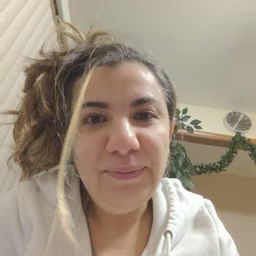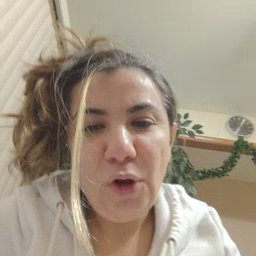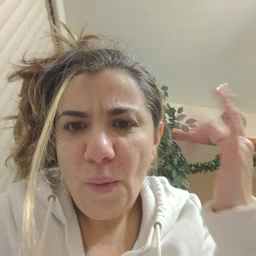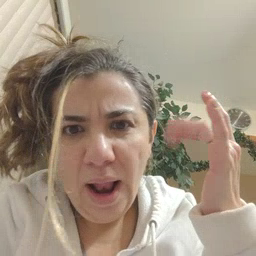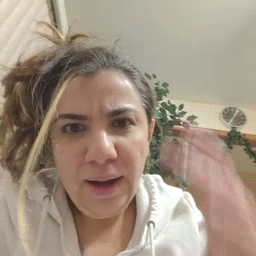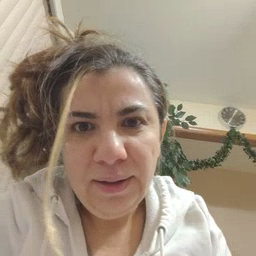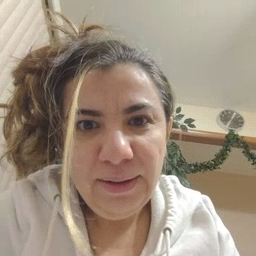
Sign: why